Field crop: maize
Growth stage: 2
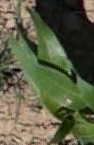
Species: maize